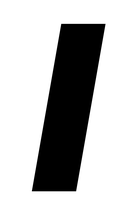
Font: Poppins-ExtraBoldItalic